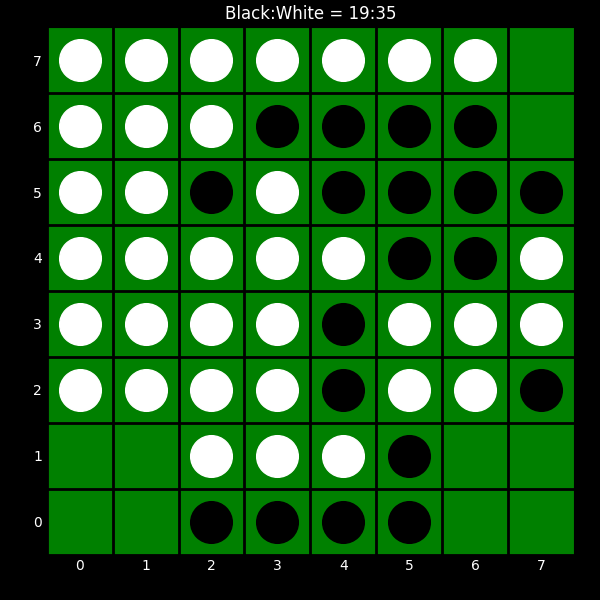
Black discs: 19
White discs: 35